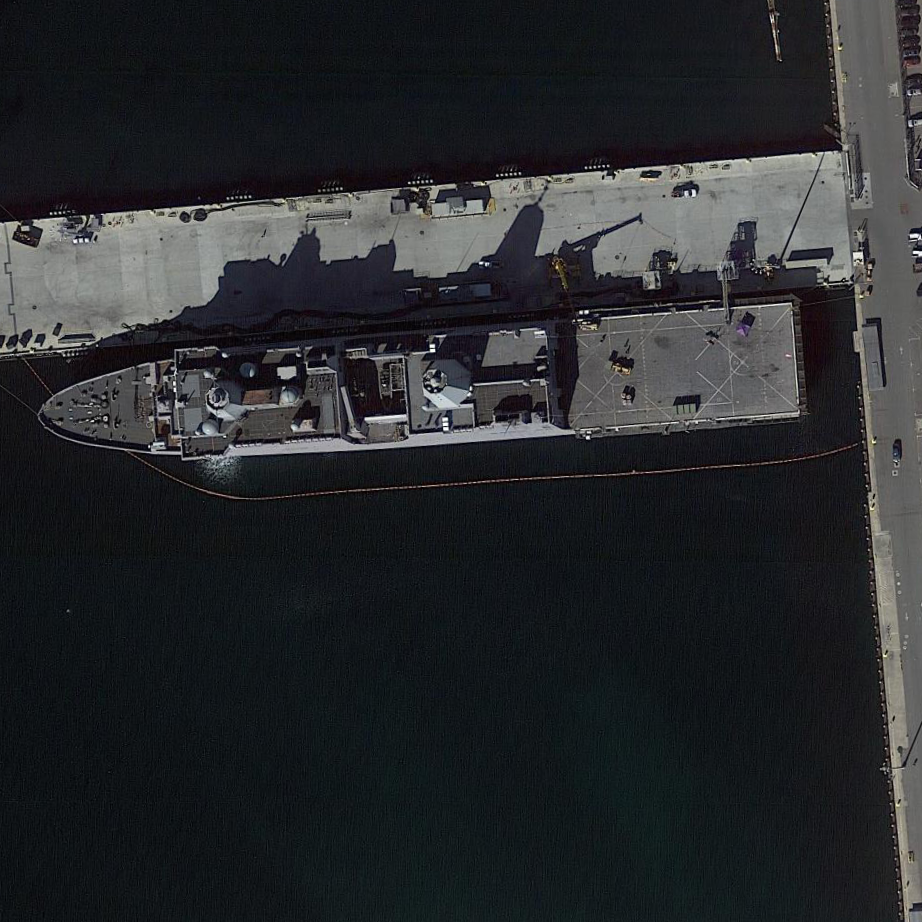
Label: San_Antonio-class_transport_dock